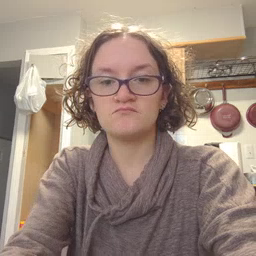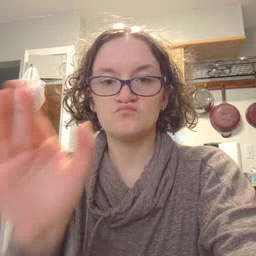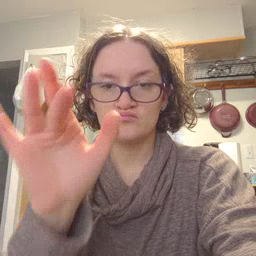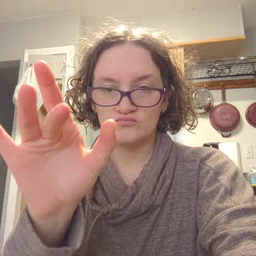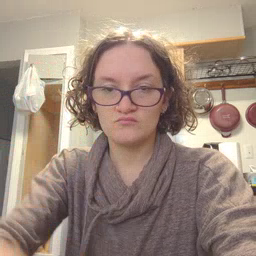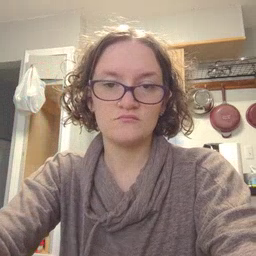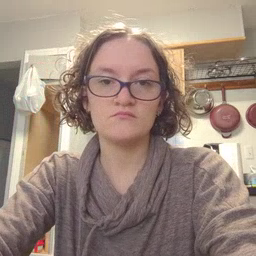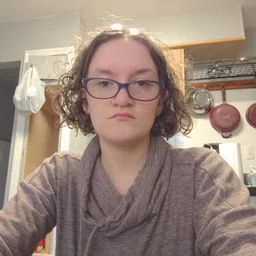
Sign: touch